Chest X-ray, PA view. Patient: 47 years old, sex F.
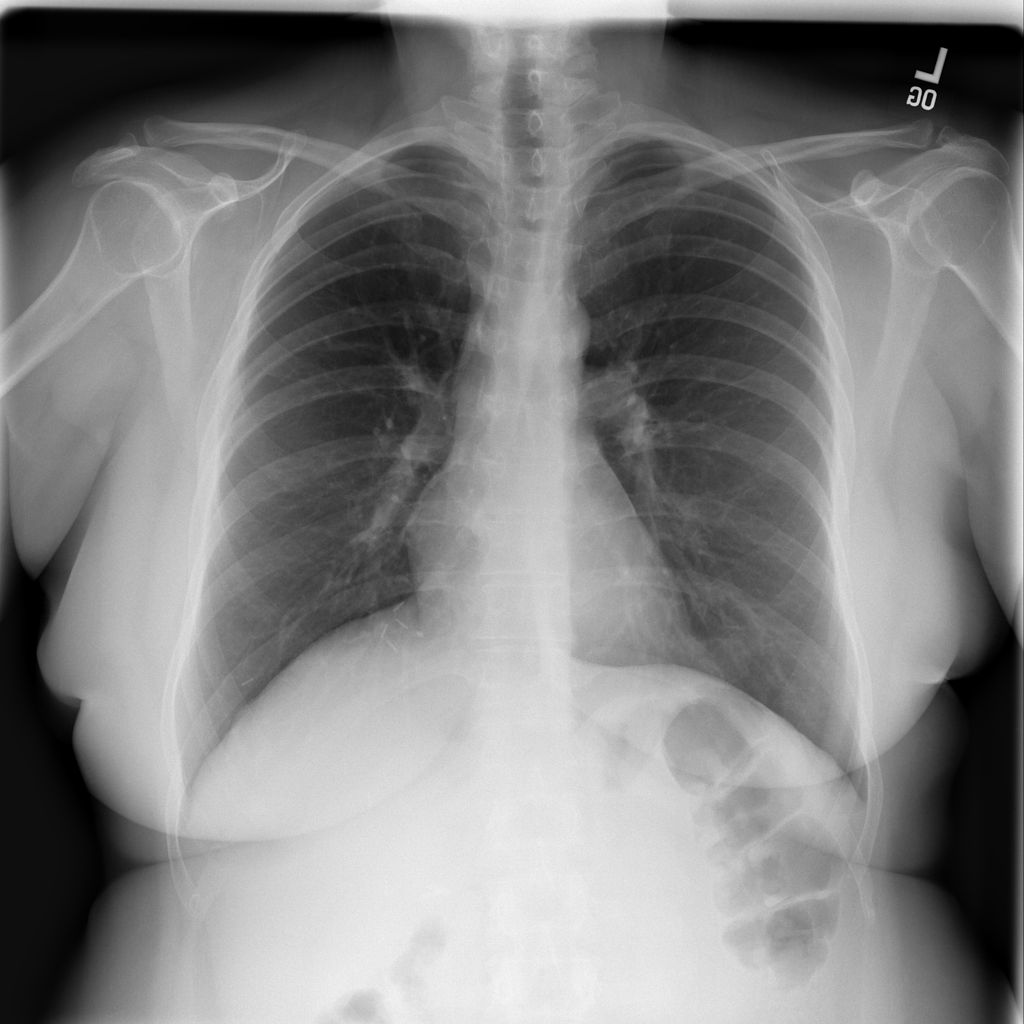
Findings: No Finding